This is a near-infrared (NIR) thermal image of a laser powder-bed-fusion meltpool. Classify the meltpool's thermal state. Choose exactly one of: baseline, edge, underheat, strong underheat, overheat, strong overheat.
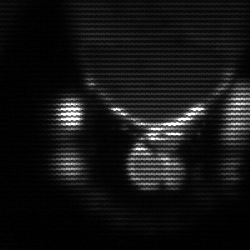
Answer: baseline